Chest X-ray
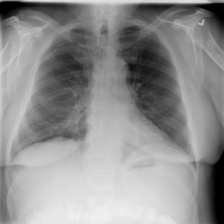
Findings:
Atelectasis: negative
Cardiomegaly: negative
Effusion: negative
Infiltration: negative
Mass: negative
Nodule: negative
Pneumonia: negative
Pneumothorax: negative
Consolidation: negative
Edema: negative
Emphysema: negative
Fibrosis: negative
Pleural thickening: negative
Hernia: positive